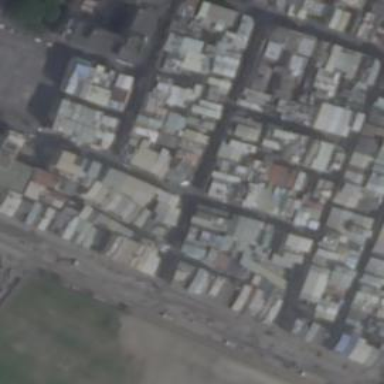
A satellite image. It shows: Residential building.